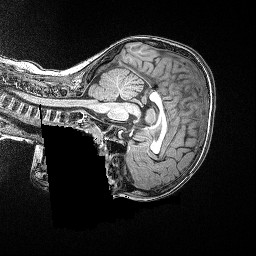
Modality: T1w
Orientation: sagittal
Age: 83
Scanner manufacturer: siemens
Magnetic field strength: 3 T
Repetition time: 2.5 s
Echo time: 0.00347 s